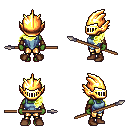
a pixel art fantasy rpg character, female body template, orc, green skin, blue vest, gold greaves, gold left-swept hairstyle, gold helm, leather bracers, brown shoes, spear, four views (front, back, left, right), 2x2 character sprite sheet, small pixel art, hard edges, no anti-aliasing